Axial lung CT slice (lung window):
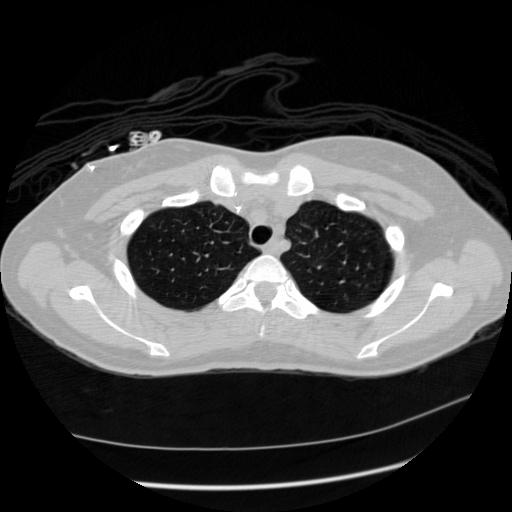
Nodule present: no